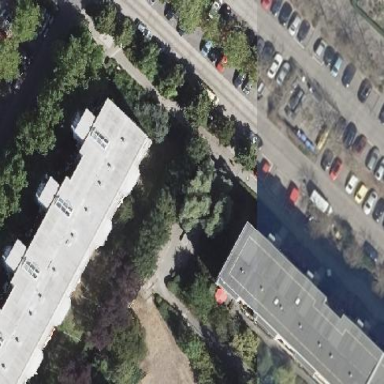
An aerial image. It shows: Building with flat black roof made of tar paper. The building color is beige.